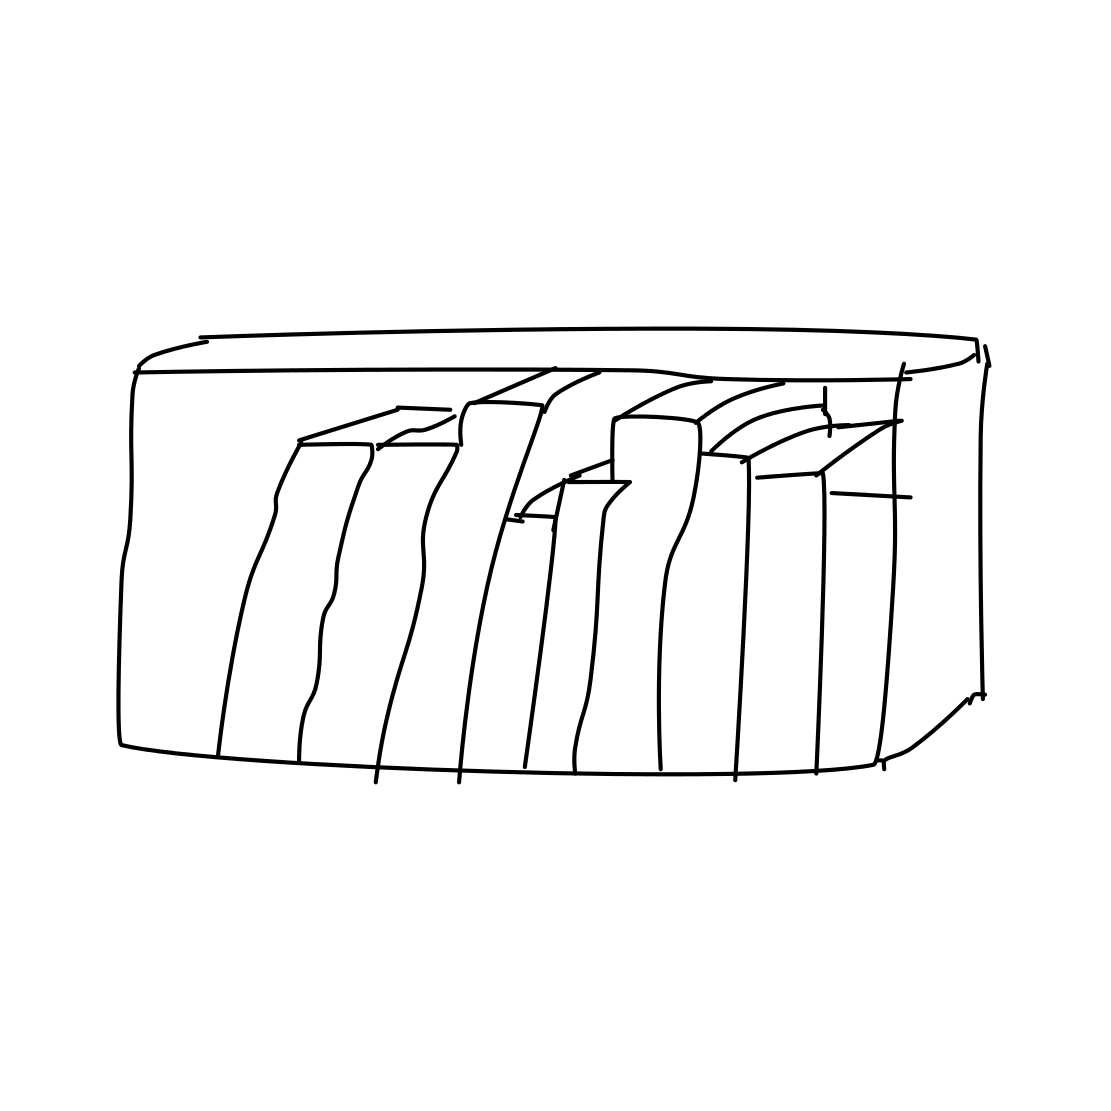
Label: bookshelf